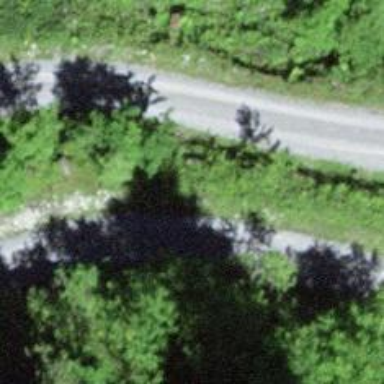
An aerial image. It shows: Dirt track road with grade3 tracktype.